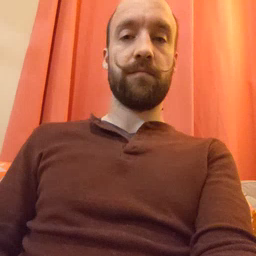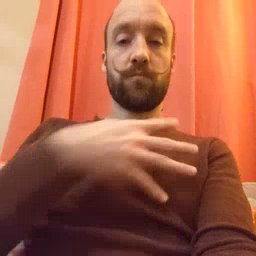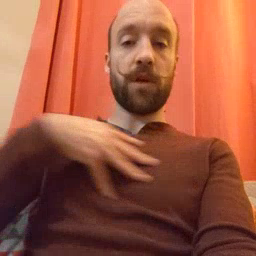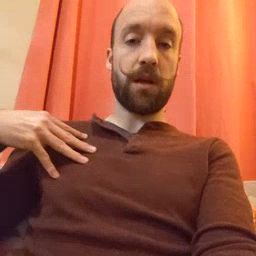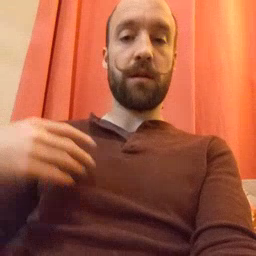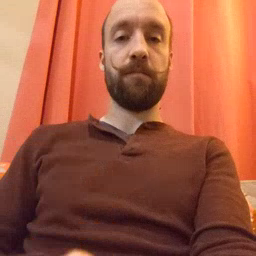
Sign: zebra